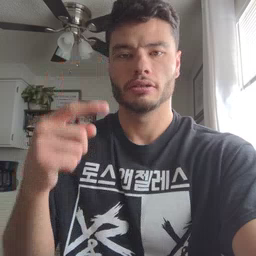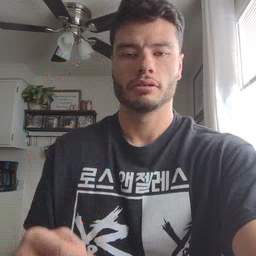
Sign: sleepy